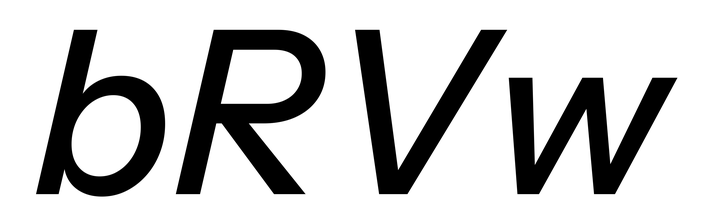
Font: InstrumentSans-Italic_Medium_Italic